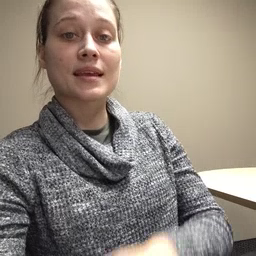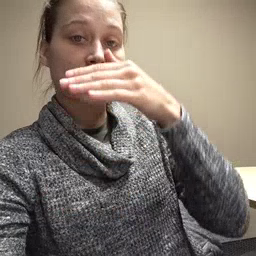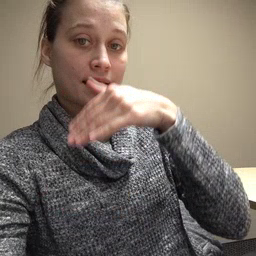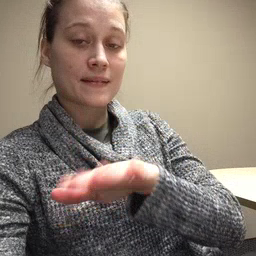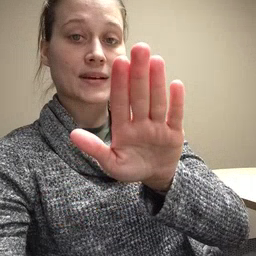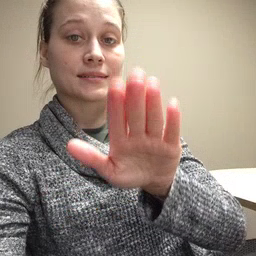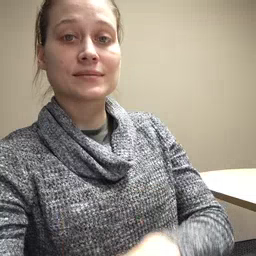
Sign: elephant